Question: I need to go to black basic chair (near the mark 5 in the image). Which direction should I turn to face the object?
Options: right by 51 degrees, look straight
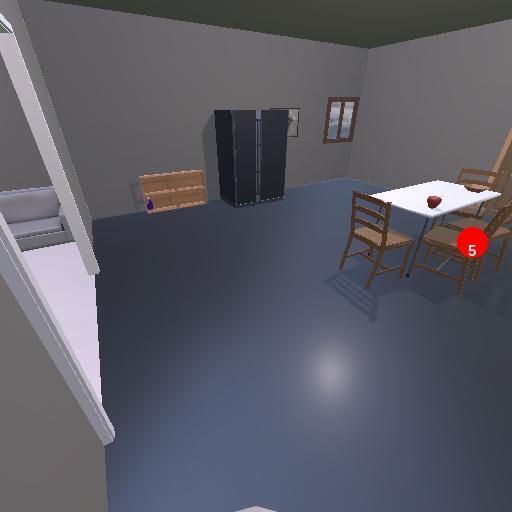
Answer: right by 51 degrees